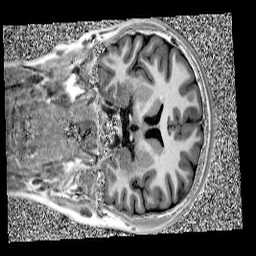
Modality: UNIT1
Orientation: coronal
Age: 11
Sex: male
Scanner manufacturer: siemens
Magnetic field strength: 3 T
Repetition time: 4 s
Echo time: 0.00303 s